Question: Count the number of objects in the diagram.
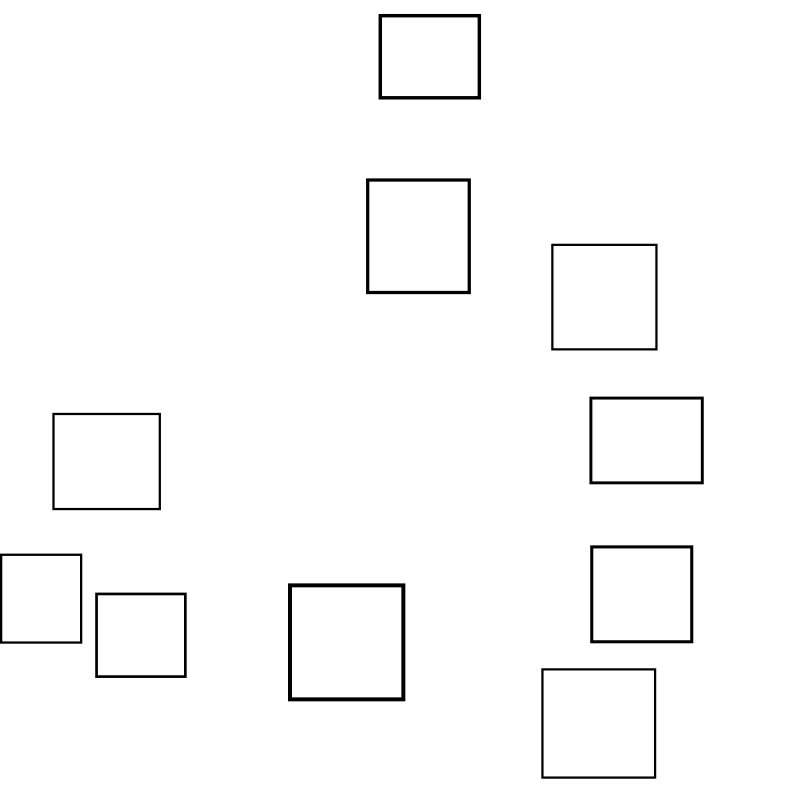
Answer: 10